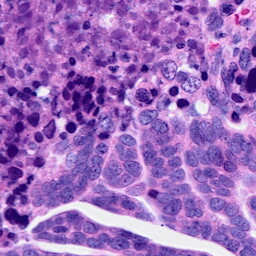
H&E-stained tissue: Ovarian